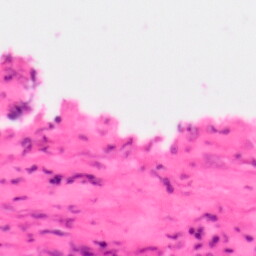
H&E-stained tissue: Colon